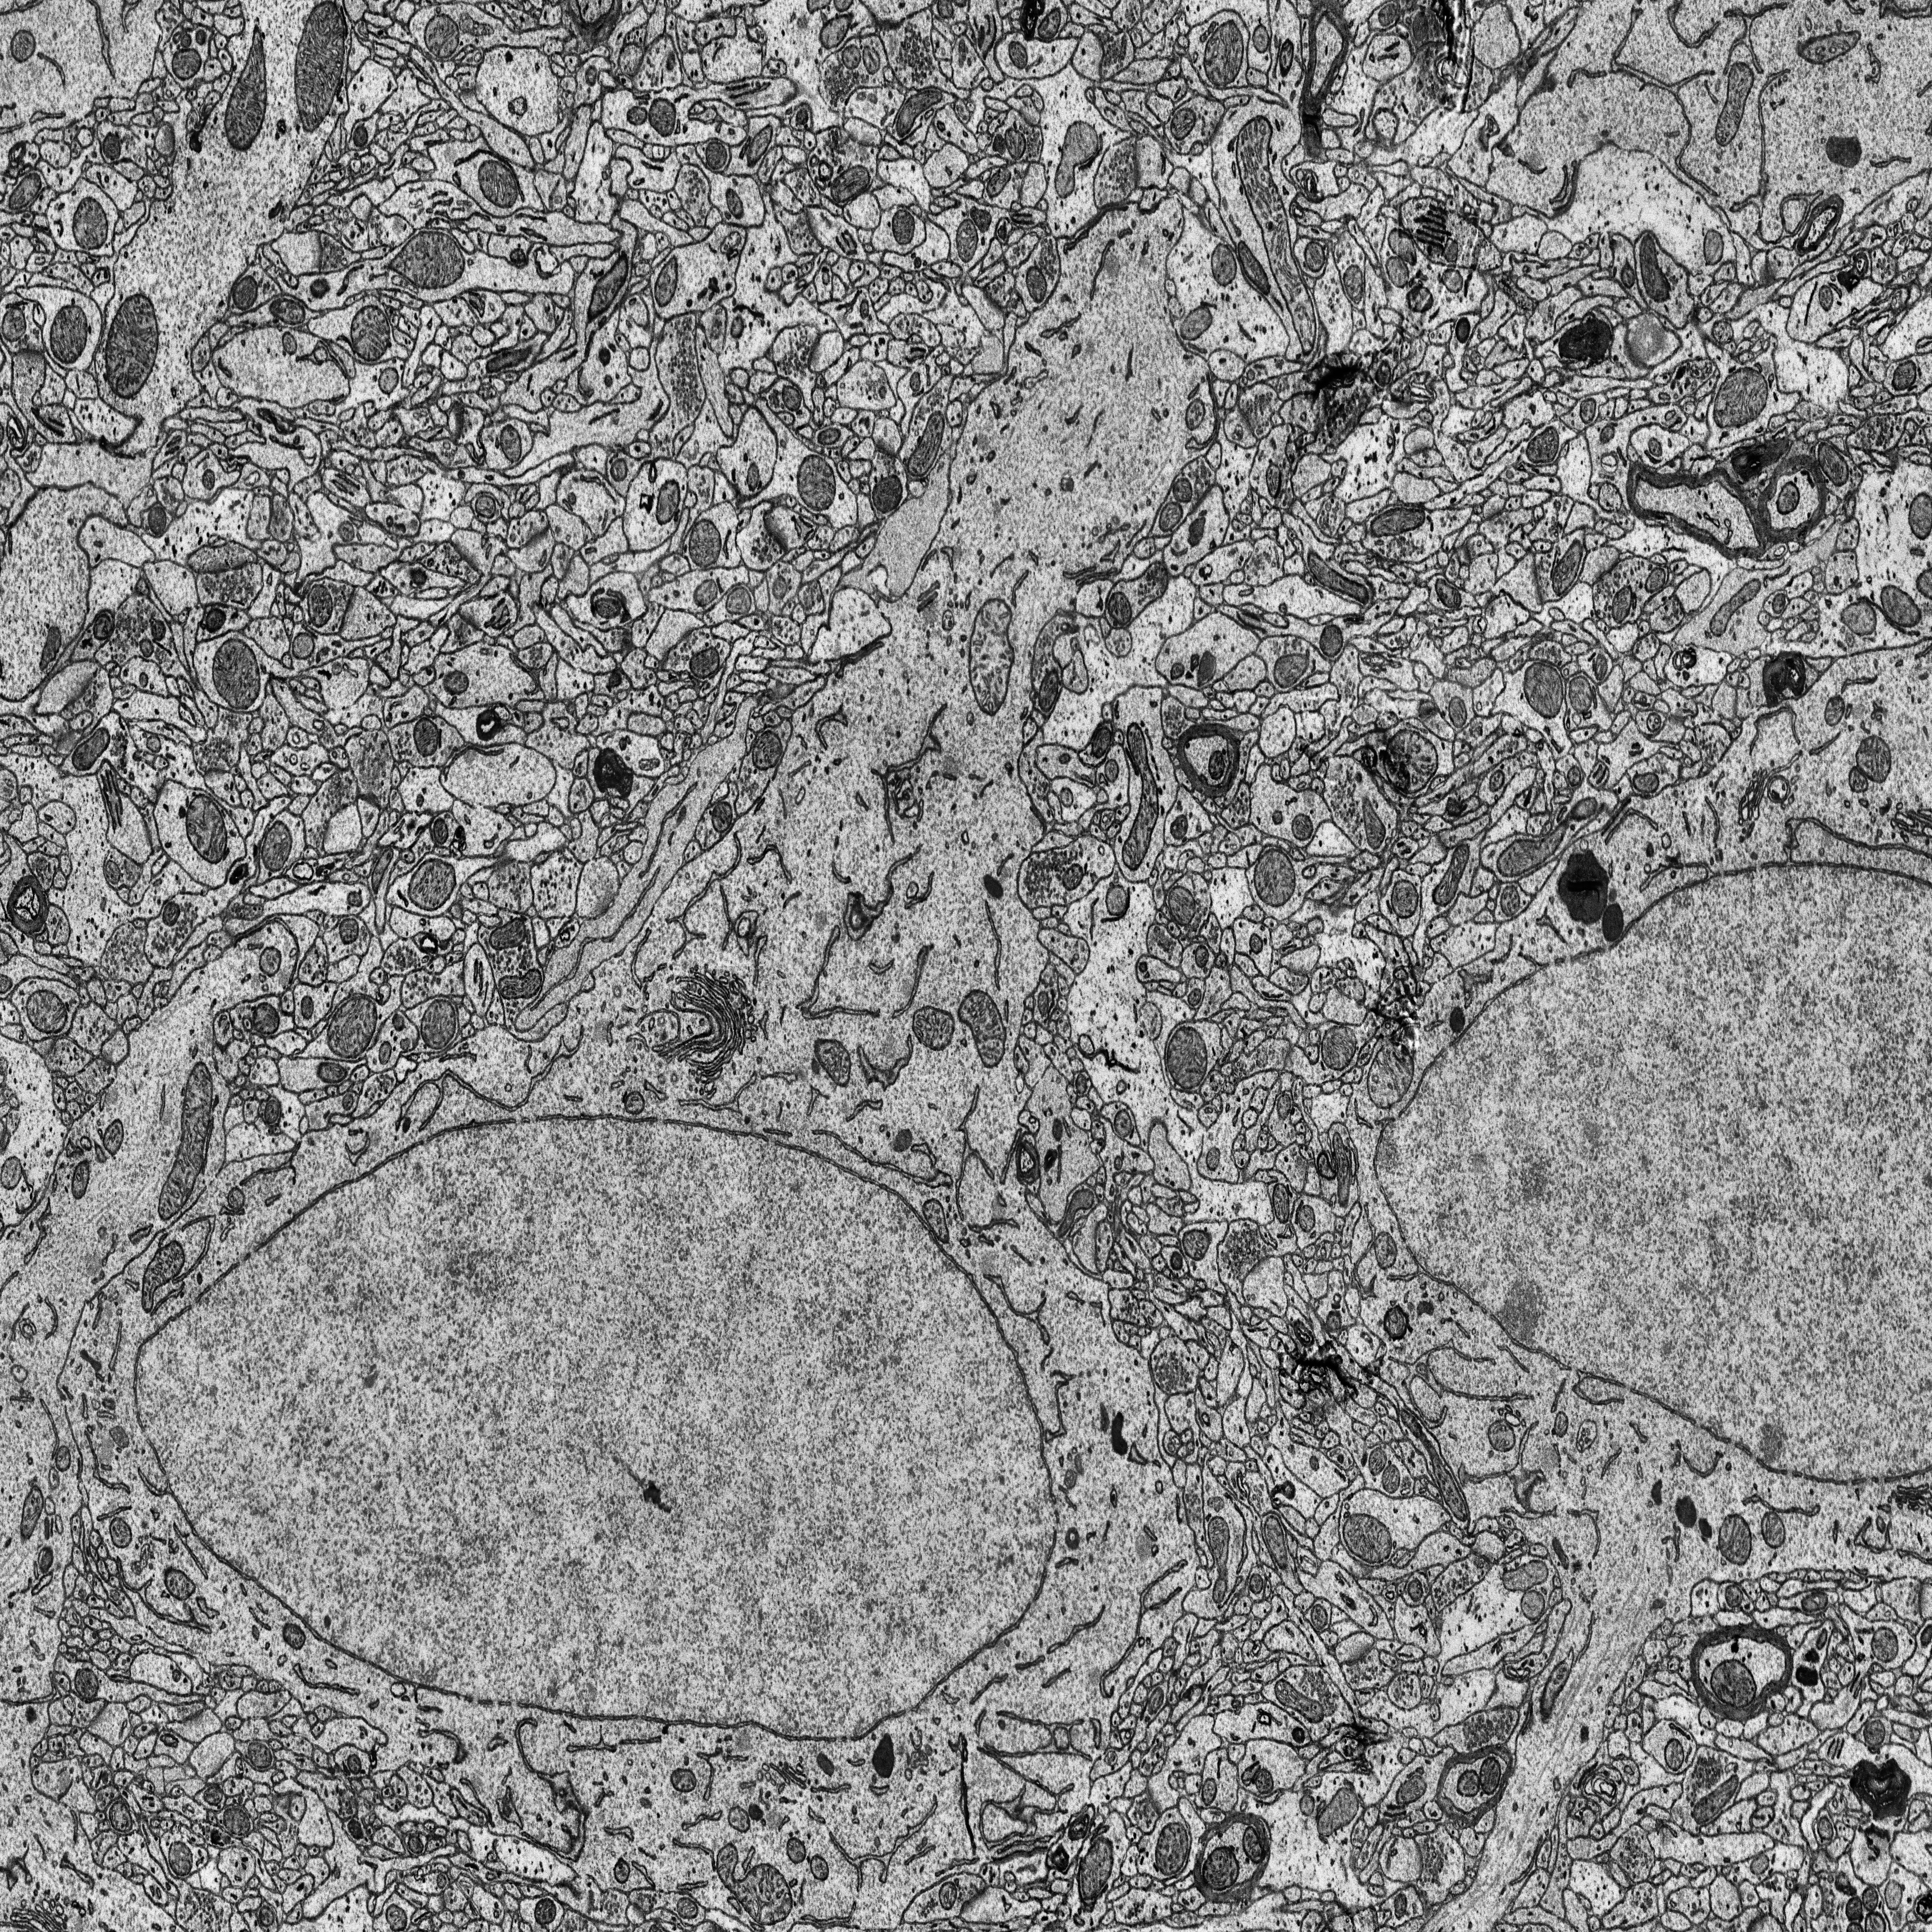
Electron microscopy slice of rat cortex tissue
Slice depth (z): 397
Mitochondria instances in slice: 329